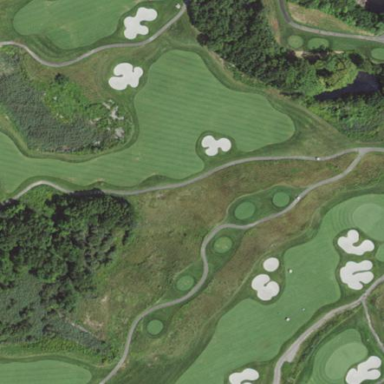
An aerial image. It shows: Golf fairway surrounded by grass.